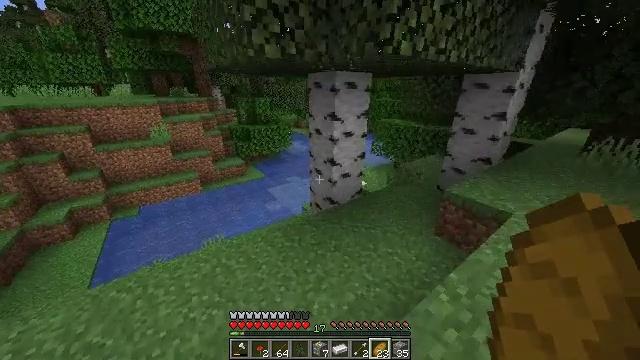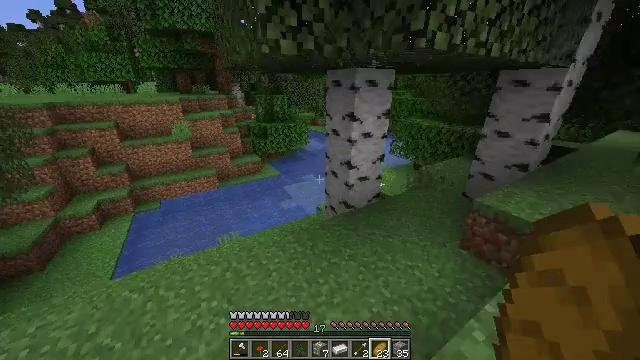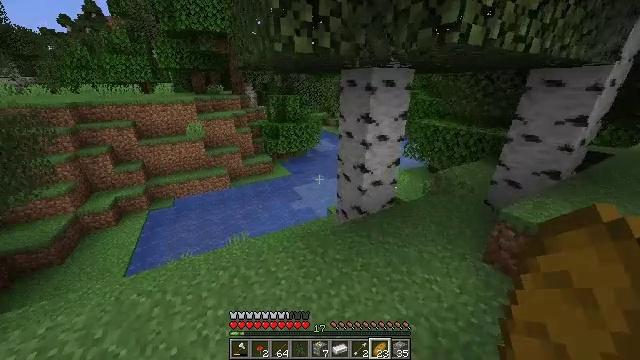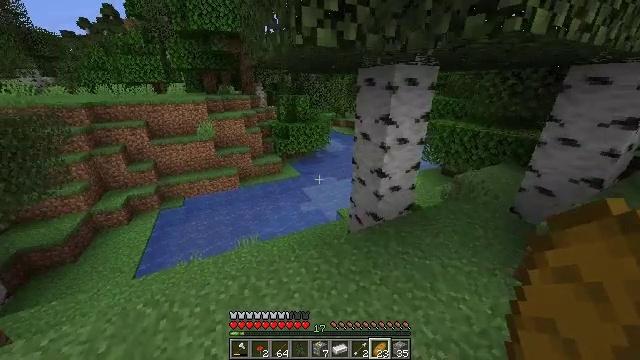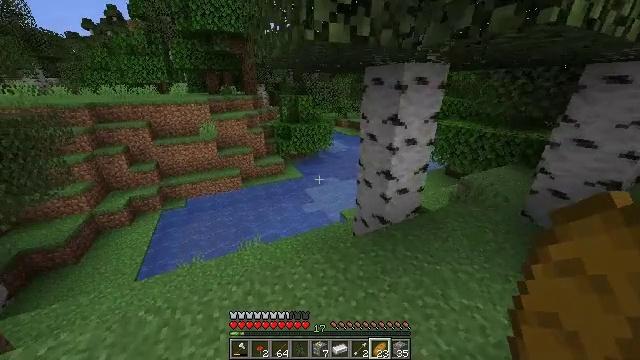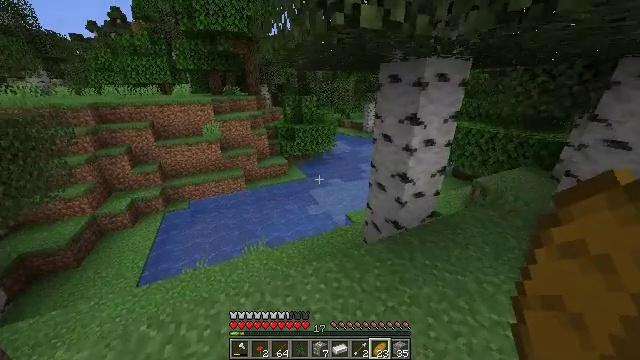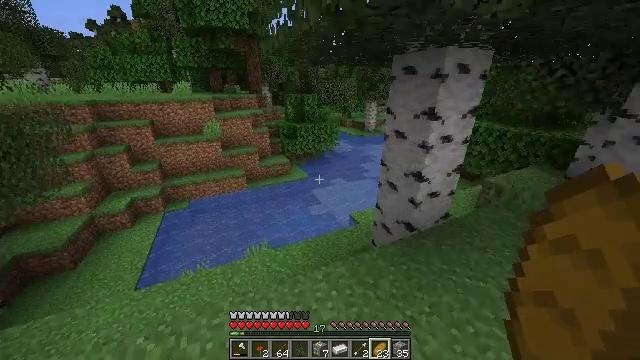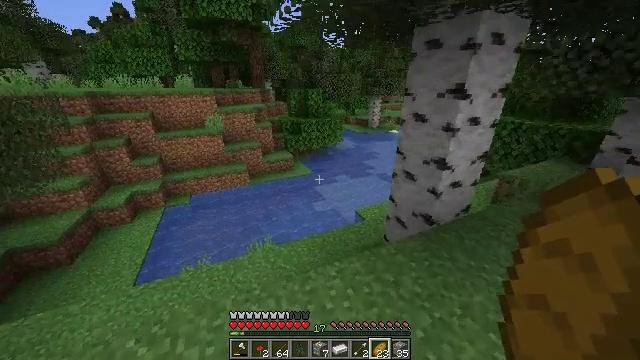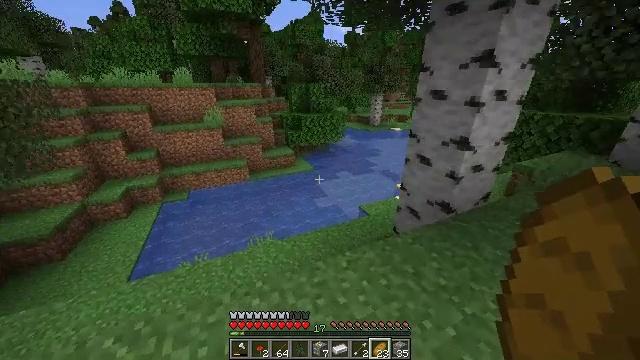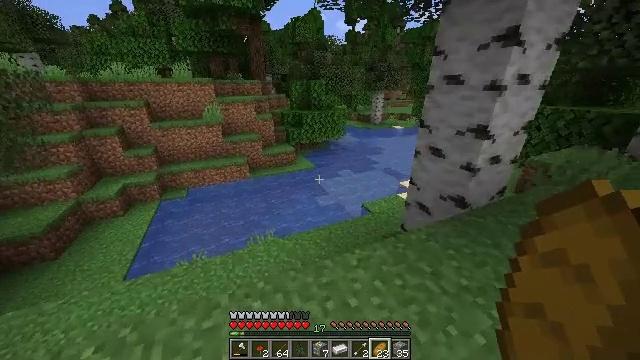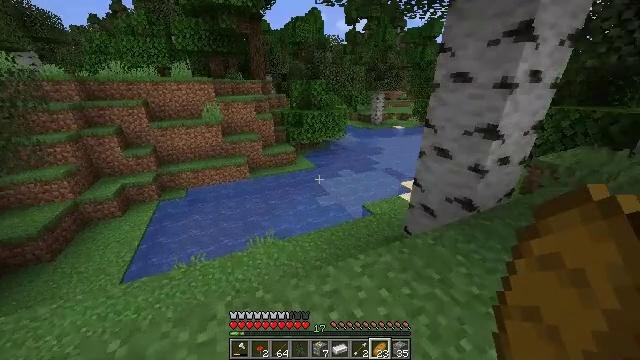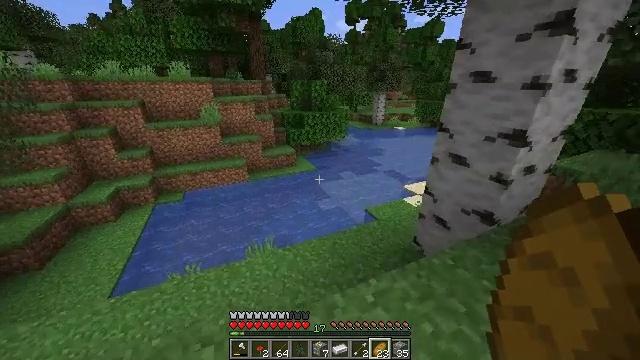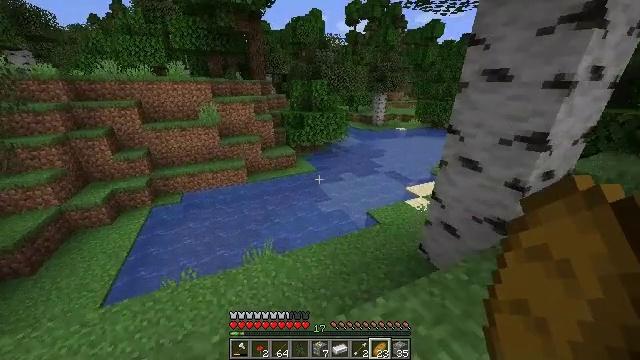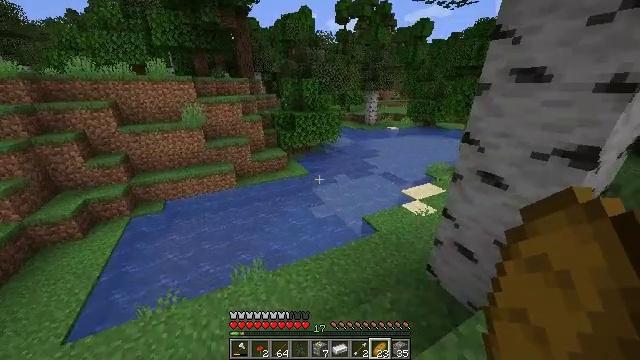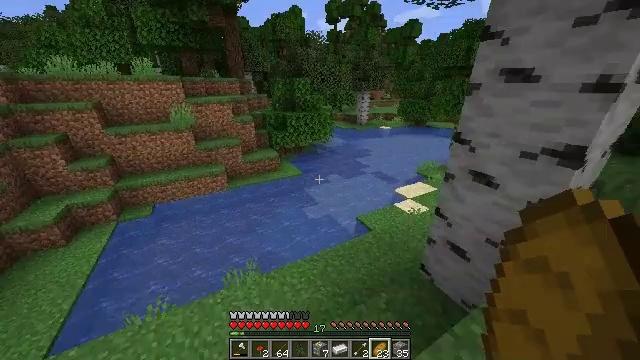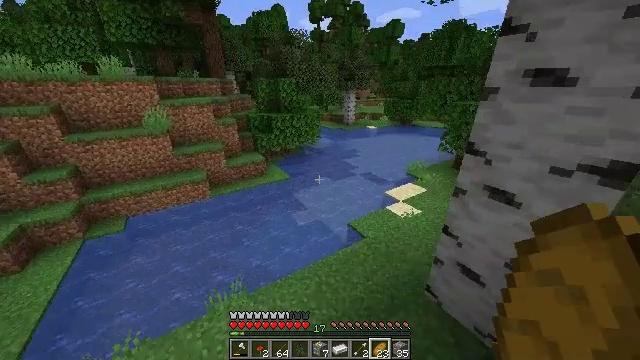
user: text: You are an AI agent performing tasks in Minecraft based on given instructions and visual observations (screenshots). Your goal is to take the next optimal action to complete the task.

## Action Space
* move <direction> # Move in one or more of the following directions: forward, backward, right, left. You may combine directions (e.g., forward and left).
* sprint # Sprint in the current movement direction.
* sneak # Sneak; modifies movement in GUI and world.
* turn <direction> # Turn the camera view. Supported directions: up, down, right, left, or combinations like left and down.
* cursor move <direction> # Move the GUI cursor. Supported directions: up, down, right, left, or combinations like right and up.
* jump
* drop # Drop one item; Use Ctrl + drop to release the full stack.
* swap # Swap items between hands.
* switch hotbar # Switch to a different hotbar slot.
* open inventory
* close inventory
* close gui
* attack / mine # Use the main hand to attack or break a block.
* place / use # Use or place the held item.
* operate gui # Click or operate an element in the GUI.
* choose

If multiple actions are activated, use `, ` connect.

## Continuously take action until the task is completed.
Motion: motion action
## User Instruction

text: Harvest grass block to clear the area.
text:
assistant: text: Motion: move forward, sprint, turn left
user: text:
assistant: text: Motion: move forward and move left, sprint, turn left
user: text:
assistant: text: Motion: move forward and move left, sprint, turn left
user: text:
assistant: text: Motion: move forward and move left, sprint
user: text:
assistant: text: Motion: move forward and move left, sprint
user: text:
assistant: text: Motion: move forward and move left, sprint
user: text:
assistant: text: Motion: move forward, sprint
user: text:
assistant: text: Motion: move forward, sprint
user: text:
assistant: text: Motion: move forward, sprint
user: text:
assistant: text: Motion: move forward, sprint
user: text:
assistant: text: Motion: move forward, sprint
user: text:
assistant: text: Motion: move forward, sprint
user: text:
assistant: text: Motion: move forward, sprint, turn right
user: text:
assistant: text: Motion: move forward, sprint, turn right
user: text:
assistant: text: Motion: move forward, sprint, turn right
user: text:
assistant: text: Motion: move forward, sprint, turn right
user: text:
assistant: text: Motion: move forward, sprint, turn right
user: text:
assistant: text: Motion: move forward, sprint, turn right
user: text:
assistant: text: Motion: move forward, sprint, turn right
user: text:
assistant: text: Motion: move forward, sprint, turn right
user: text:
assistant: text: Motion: move forward, sprint, turn right
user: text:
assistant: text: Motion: move forward, sprint
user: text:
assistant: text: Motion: move forward, sprint
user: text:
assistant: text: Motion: move forward, sprint, turn right
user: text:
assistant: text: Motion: move forward, sprint, turn right
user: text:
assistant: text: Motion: move forward, sprint, turn right
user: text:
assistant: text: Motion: move forward, sprint, turn right
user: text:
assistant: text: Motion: move forward, sprint, turn right, jump
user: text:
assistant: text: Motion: move forward, sprint, jump
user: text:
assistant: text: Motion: move forward, sprint, jump